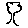
Label: tree